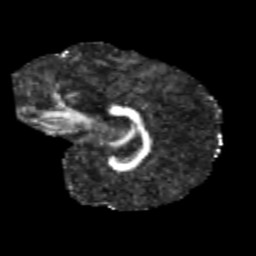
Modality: FA
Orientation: sagittal
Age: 9
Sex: female
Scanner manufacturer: siemens
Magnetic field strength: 3 T
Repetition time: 3.8 s
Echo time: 0.07 s